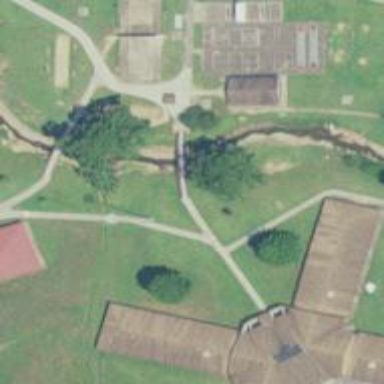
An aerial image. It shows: Footway on bridge.